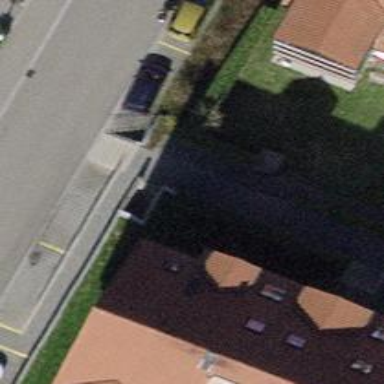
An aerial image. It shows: Set of steps on the road.